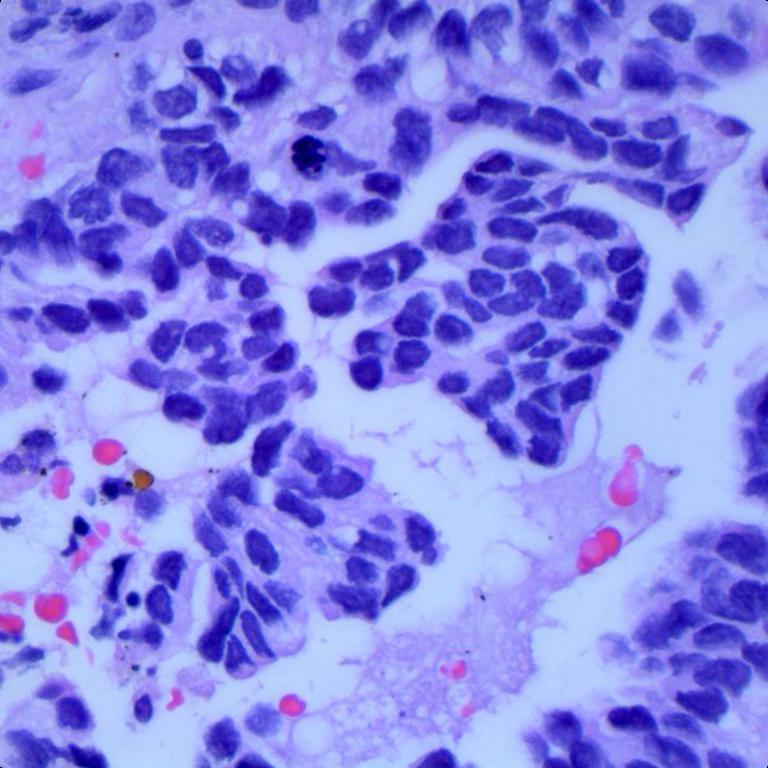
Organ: lung
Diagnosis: adenocarcinomas